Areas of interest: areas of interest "Chengdu Railway Bureau Sports Center (Station West Qiao West Lane No. 5 Compound North)"
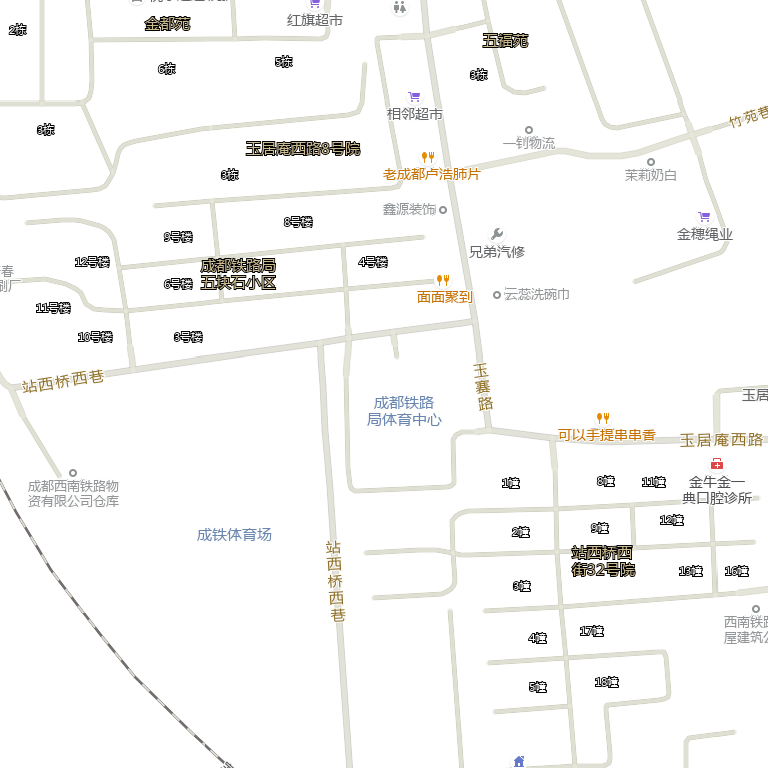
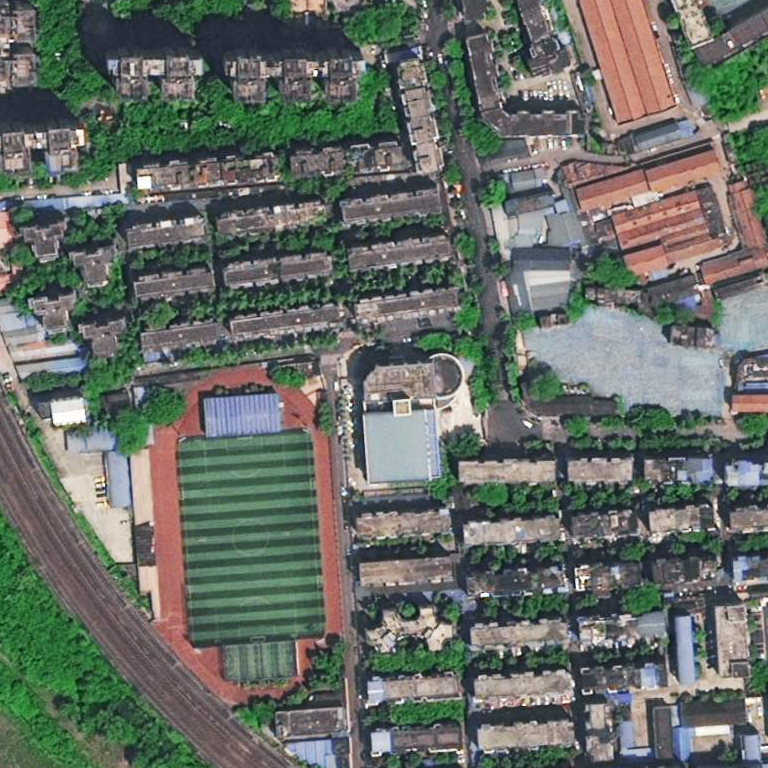